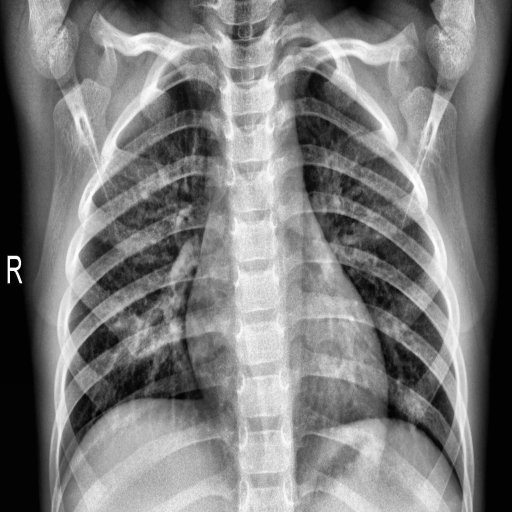
Finding: NORMAL